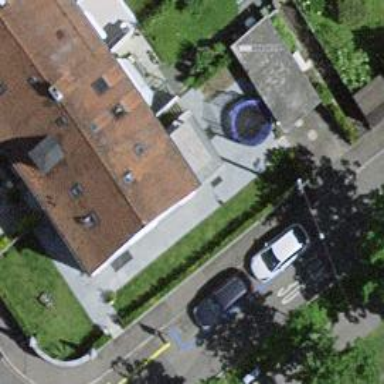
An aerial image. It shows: Terrace building.